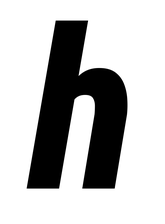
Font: Roboto-Italic_Condensed_ExtraBold_Italic